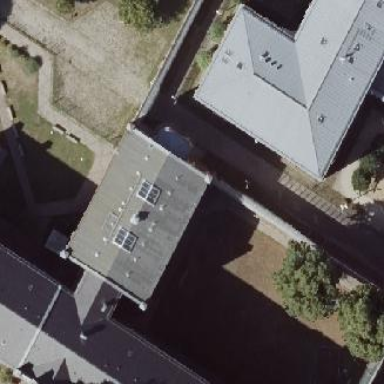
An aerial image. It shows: Part of building is shown in the image.